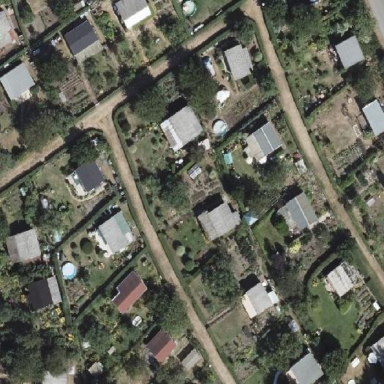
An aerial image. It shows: Plot in the allotments.